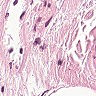
Metastatic tissue present: no